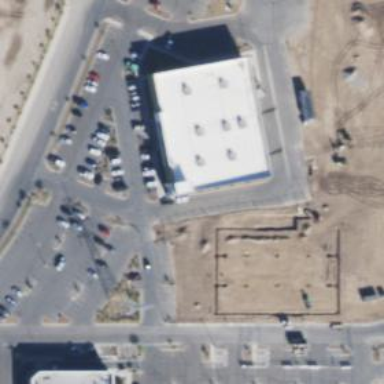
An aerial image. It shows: Fitness center building.